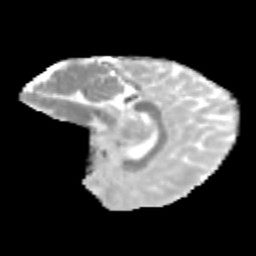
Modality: MD
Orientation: sagittal
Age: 12
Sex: female
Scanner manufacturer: siemens
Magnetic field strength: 3 T
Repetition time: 3.8 s
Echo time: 0.07 s